Question: I have created a custom dialog fragment and its xml as follows:
'''
<?xml version="1.0" encoding="utf-8"?>
<RelativeLayout xmlns:android="http://schemas.android.com/apk/res/android"
android:layout_width="match_parent"
android:layout_height="wrap_content"
android:layout_margin="5dp"
android:padding="5dip" >
<ListView
android:id="@+id/product_list"
android:background="@drawable/border_details"
android:layout_width="match_parent"
android:layout_height="wrap_content"
/>
<RelativeLayout
android:id="@+id/AddtoCart"
android:layout_width="match_parent"
android:layout_height="wrap_content"
android:layout_alignParentBottom="true"
android:layout_marginTop="10dp"
android:background="#005959" >
<Button
android:id="@+id/button_addToCart"
android:layout_width="250dp"
android:layout_height="wrap_content"
android:layout_centerInParent="true"
android:background="@drawable/gradient_button"
android:layout_marginTop="2dp"
android:layout_marginBottom="2dp"
android:text="@string/add_to_cart"
android:textColor="#000000" />
</RelativeLayout>
</RelativeLayout>
'''
When I call this Dialog, it is taking full screen as provided in the screenshot:

How do I restrict the size of this Dialog to the height of the list and the button?
How do I remove the excess white space?
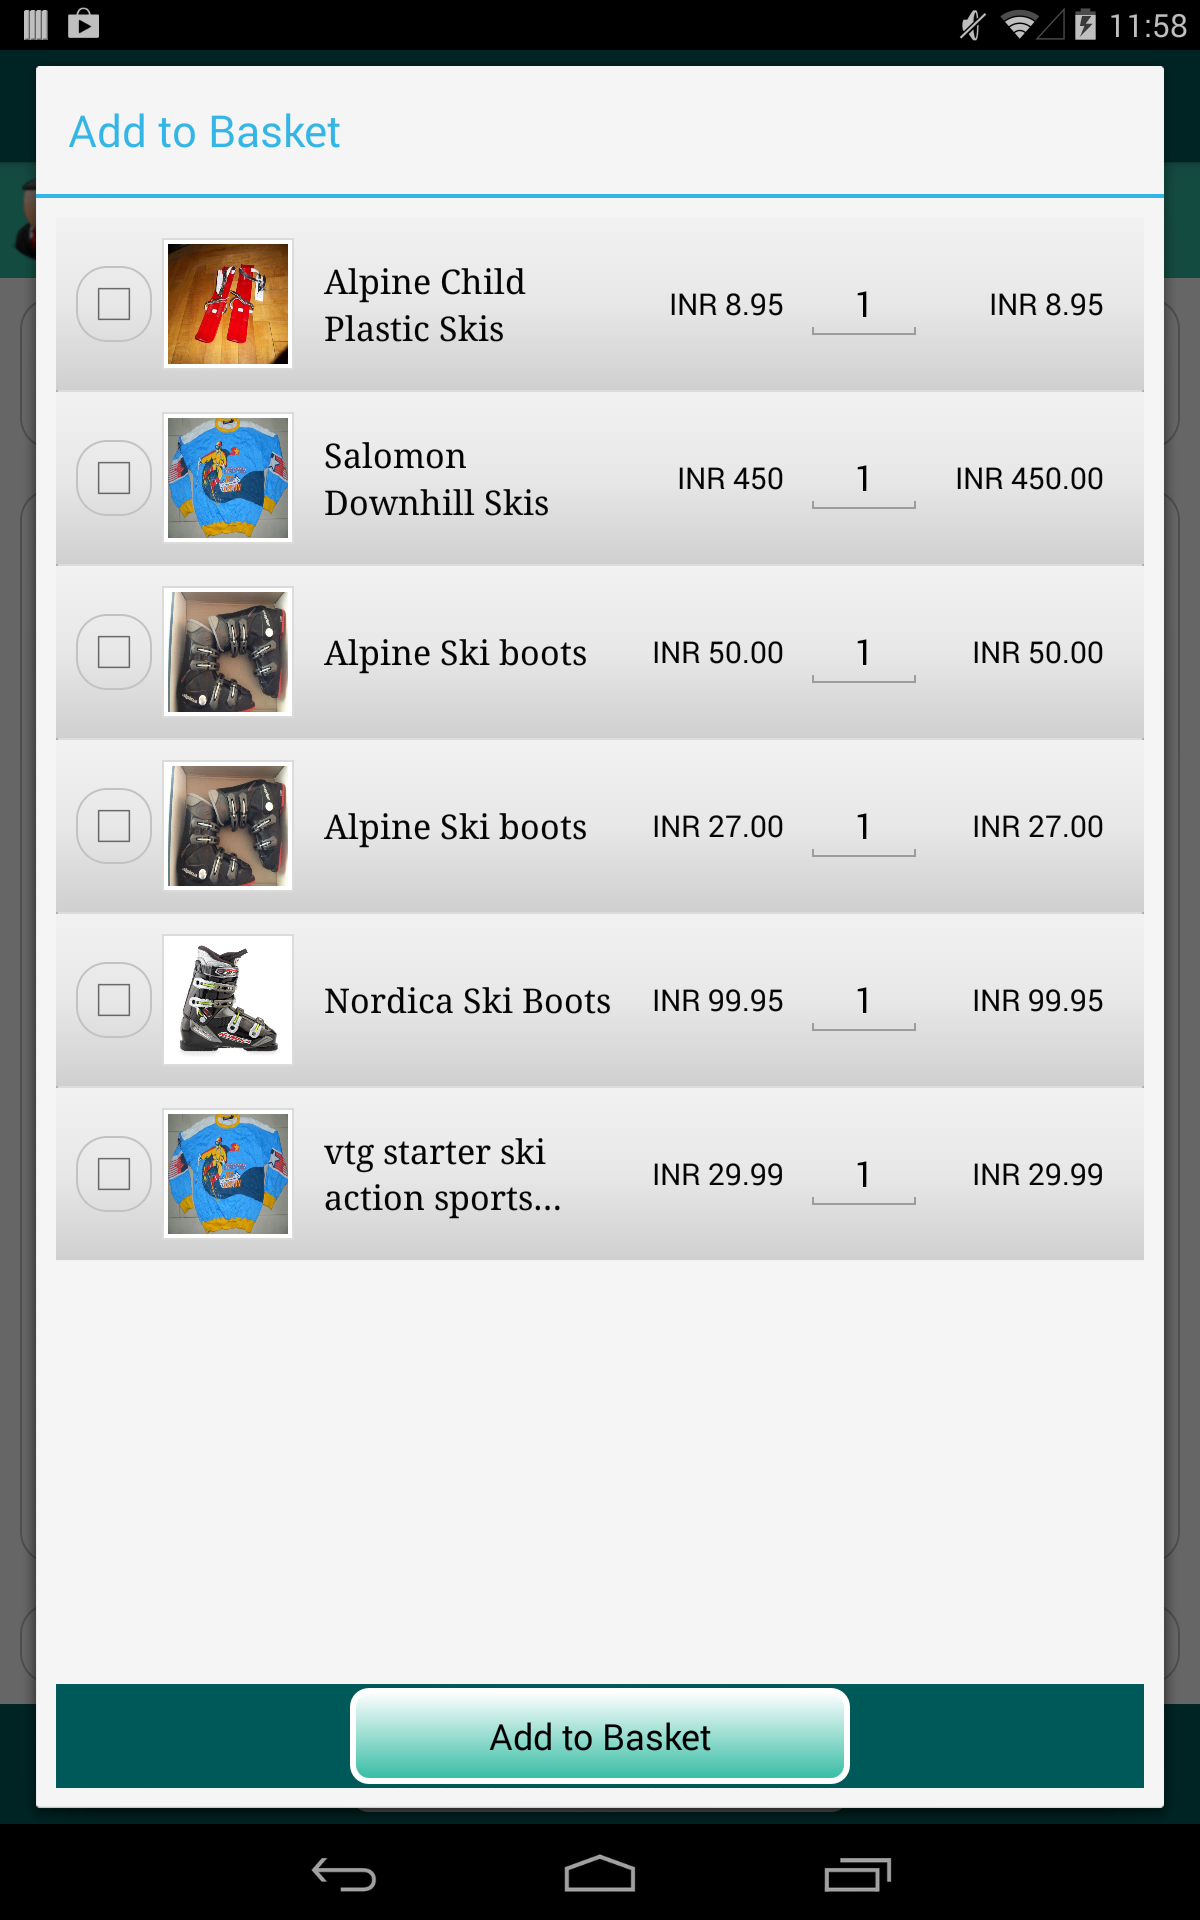
Answer: Solved by changing 'RelativeLayout' to 'LinearLayout' and setting 'weight' of list to 1
as follows
'''
<?xml version="1.0" encoding="utf-8"?>
<LinearLayout xmlns:android="http://schemas.android.com/apk/res/android"
android:layout_width="match_parent"
android:layout_height="wrap_content"
android:layout_margin="5dp"
android:orientation="vertical"
android:padding="5dip" >
<ListView
android:id="@+id/product_list"
android:background="@drawable/border_details"
android:layout_width="match_parent"
android:layout_height="0dp"
android:layout_weight="1"
/>
<RelativeLayout
android:id="@+id/AddtoCart"
android:layout_width="match_parent"
android:layout_height="wrap_content"
android:layout_gravity="bottom"
android:layout_marginTop="10dp"
android:background="#005959" >
<Button
android:id="@+id/button_addToCart"
android:layout_width="250dp"
android:layout_height="wrap_content"
android:layout_centerInParent="true"
android:layout_marginBottom="2dp"
android:layout_marginTop="2dp"
android:background="@drawable/gradient_button"
android:text="@string/add_to_cart"
android:textColor="#000000" />
</RelativeLayout>
</LinearLayout>
'''